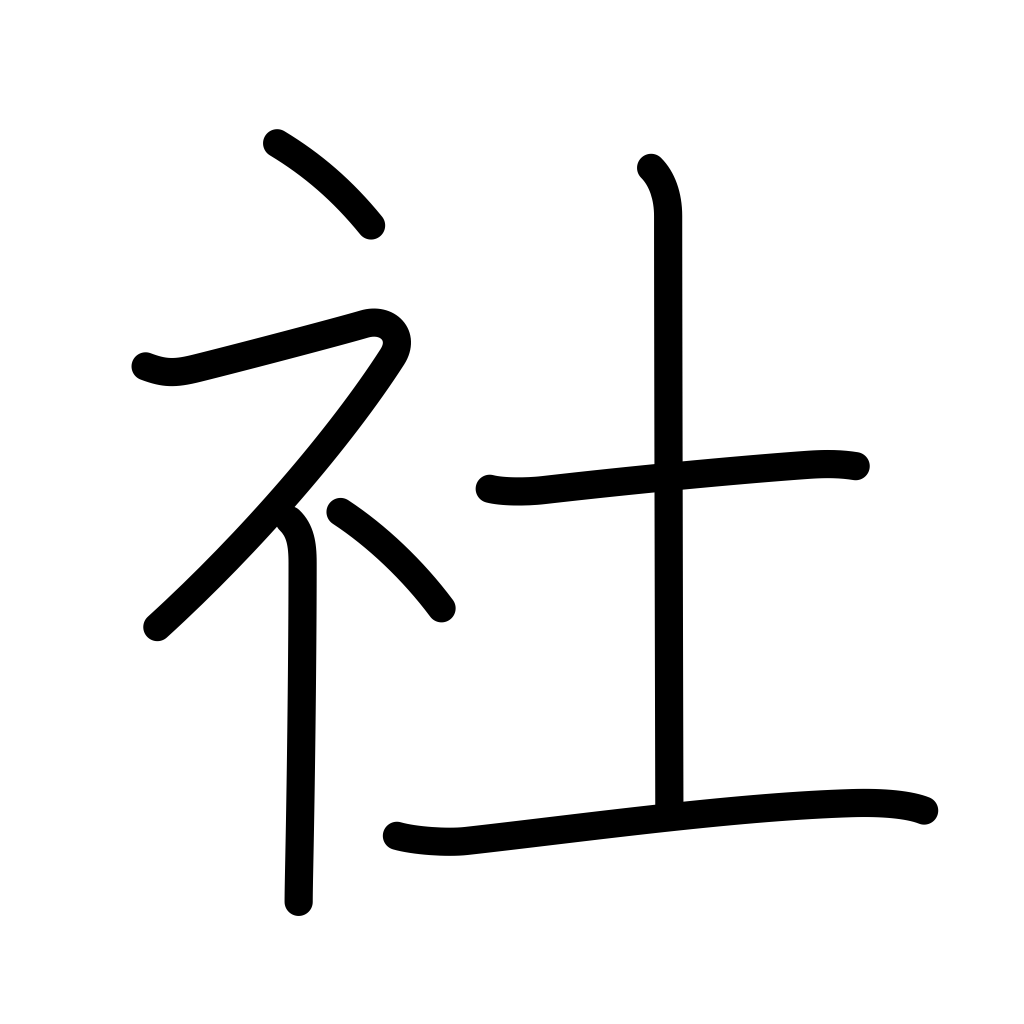
Meaning: company, firm, office, association, shrine